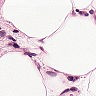
Metastatic tissue present: no